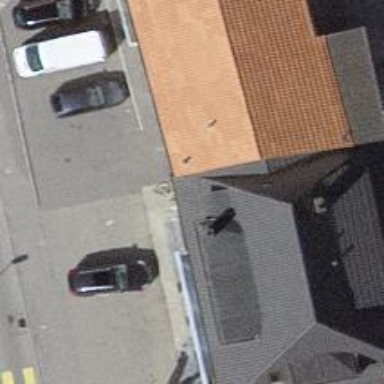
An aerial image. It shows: Apartment for tourism purposes.